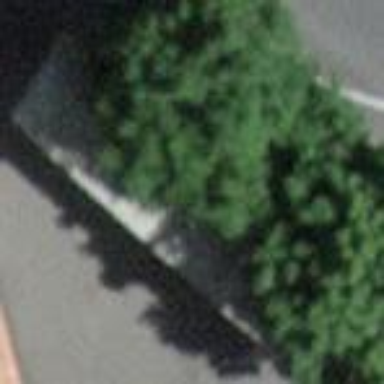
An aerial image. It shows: Bicycle parking facility.